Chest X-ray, PA view. Patient: 48 years old, sex F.
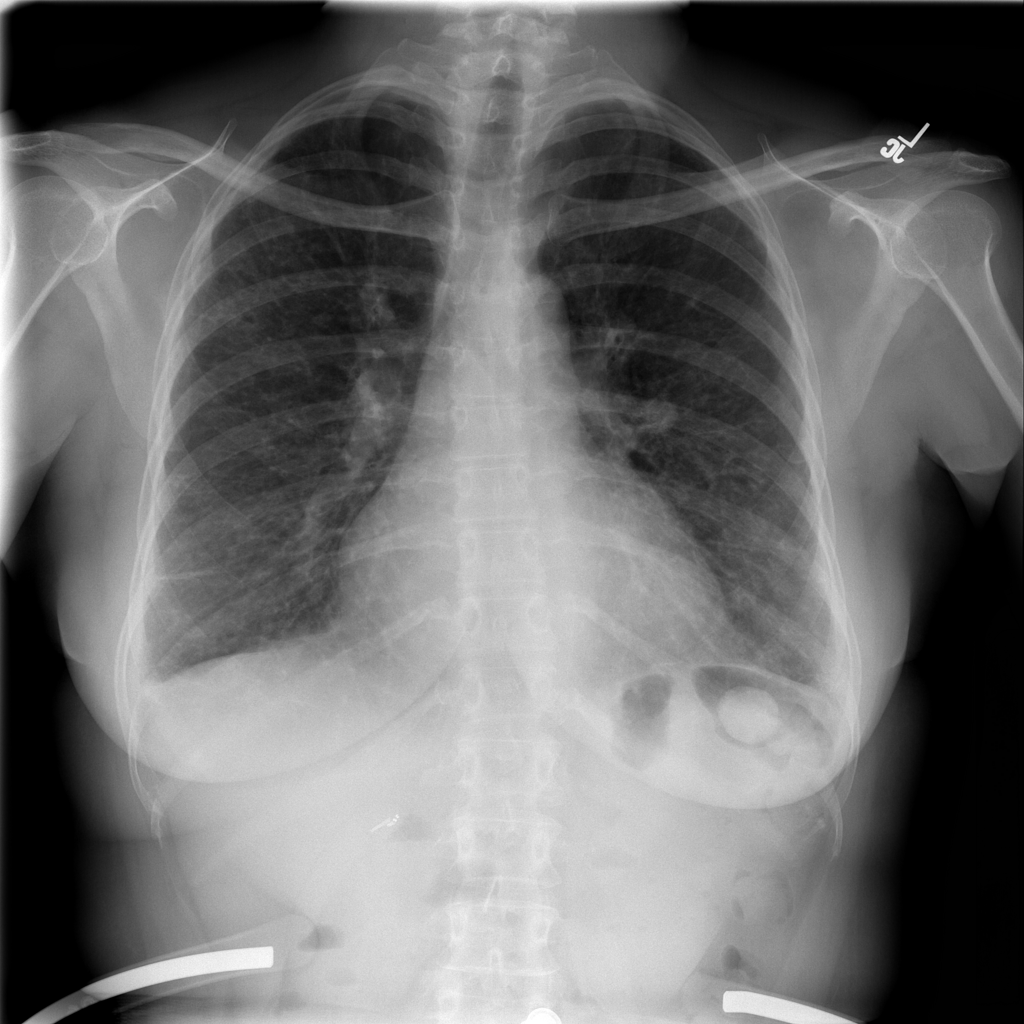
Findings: Fibrosis, Infiltration, Nodule